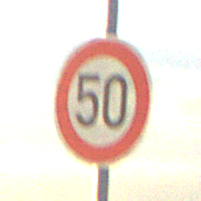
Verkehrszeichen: Geschwindigkeit50
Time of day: SunriseSunset
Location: Outdoor (Nature)
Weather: PartlyCloudy
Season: Summer
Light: Natural